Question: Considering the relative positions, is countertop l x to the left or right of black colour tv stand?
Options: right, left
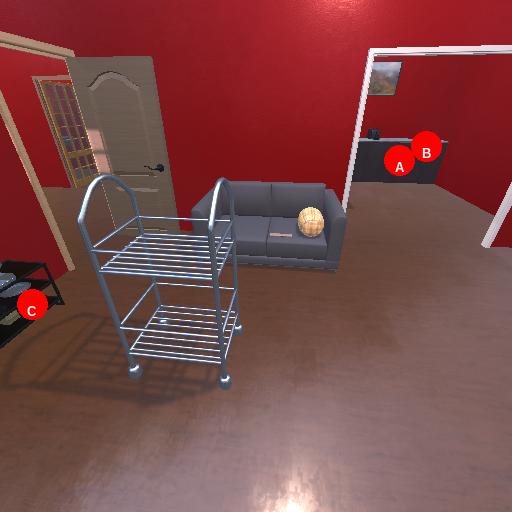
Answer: right